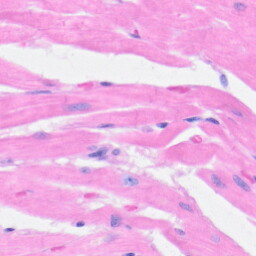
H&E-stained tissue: Heart